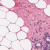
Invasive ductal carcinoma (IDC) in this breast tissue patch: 0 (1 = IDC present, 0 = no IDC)